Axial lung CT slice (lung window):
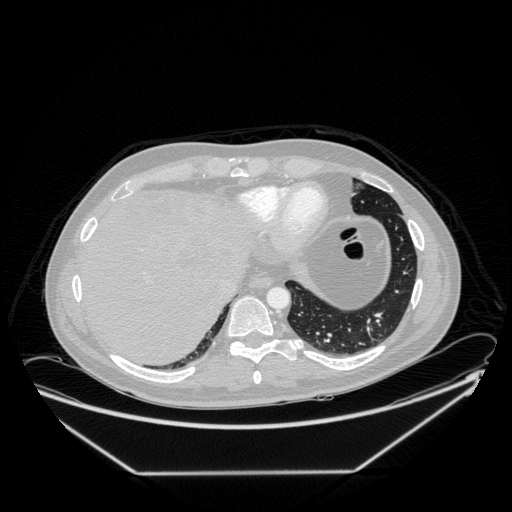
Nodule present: no